Question: I am currently having "Welcome to Azure" course on M"<URL>".
In the section of "Introduction to Azure Create a virtual machine " I need to type admin password but I cannot type or enter any character into the command line when it is asked to enter a password.
Anyone had this issue before ???
And how could you type your admin password ???

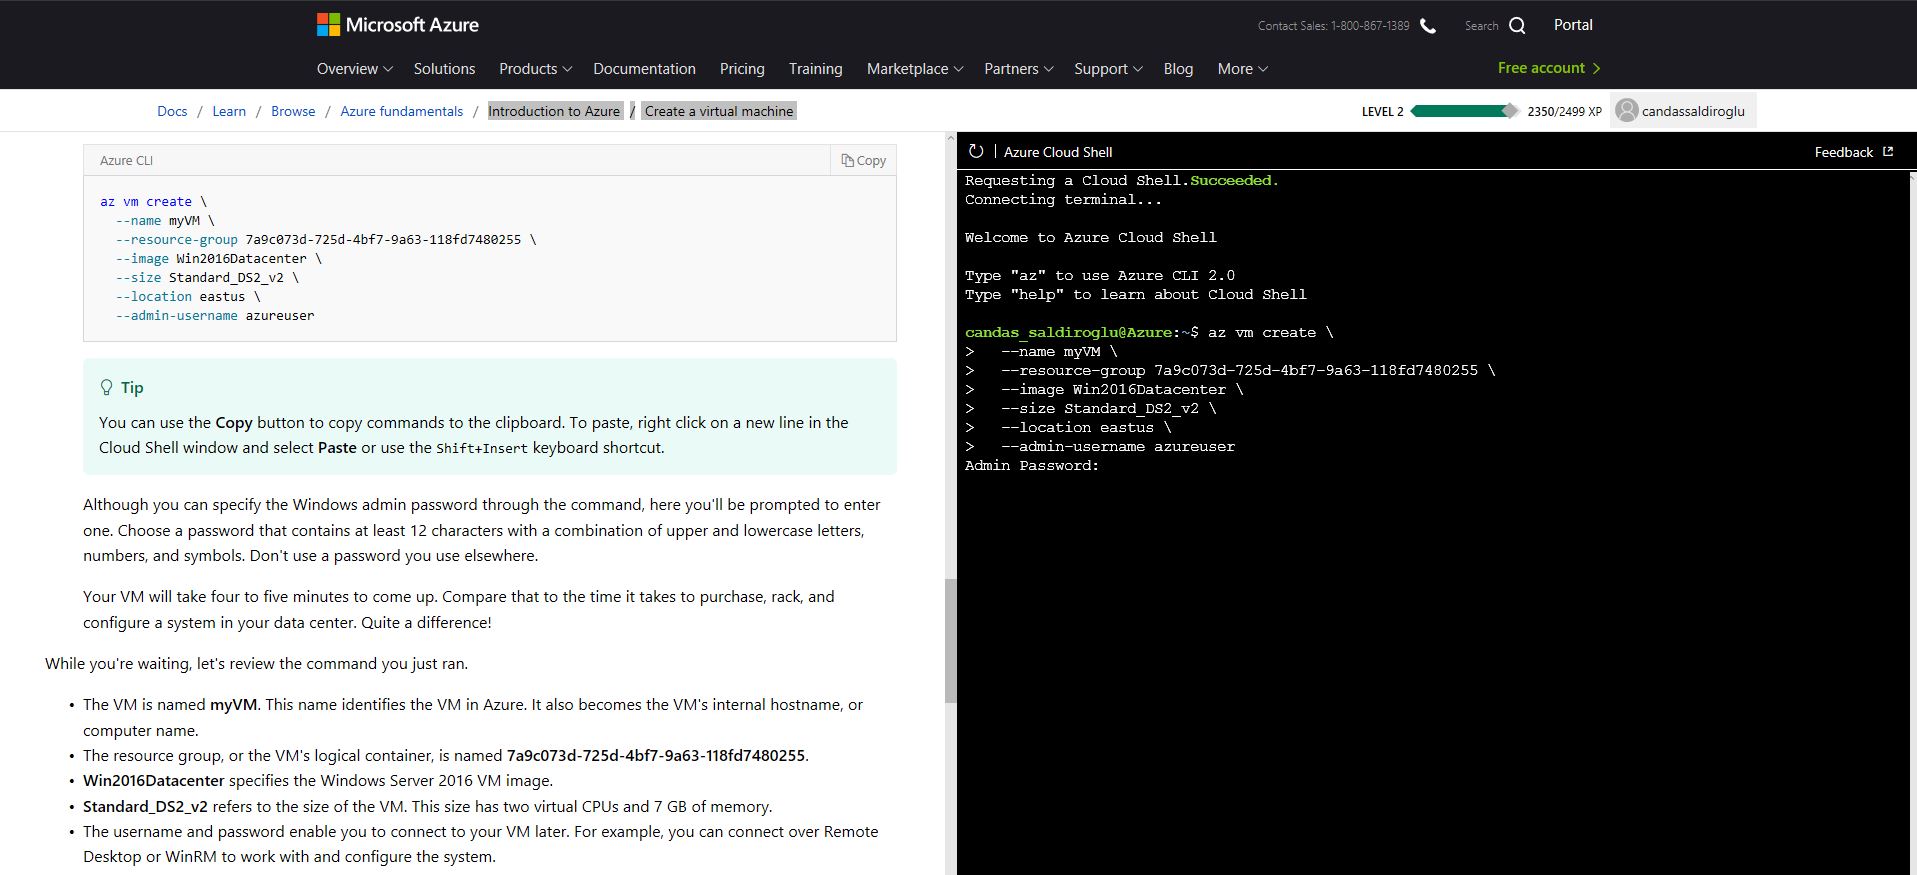
Answer: As mentioned in the comment the password is not visible in the shell. You can actually type the password and once after that, it will be prompted to 'confirm it again'
So no need to worry, Just type your password and move forward.
<URL>